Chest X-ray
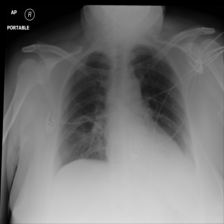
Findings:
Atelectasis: positive
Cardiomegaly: negative
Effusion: negative
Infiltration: negative
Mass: negative
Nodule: negative
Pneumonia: negative
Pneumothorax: negative
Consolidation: negative
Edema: negative
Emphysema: negative
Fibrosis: negative
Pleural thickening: negative
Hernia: negative